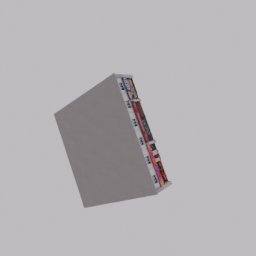
Label: architecture